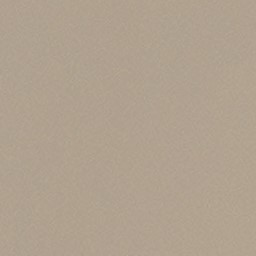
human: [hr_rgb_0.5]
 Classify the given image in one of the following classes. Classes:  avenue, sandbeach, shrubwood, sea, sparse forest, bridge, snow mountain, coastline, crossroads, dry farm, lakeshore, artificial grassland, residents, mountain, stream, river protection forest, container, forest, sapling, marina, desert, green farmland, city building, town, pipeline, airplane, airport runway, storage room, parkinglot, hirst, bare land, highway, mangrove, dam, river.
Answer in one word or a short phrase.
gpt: desert